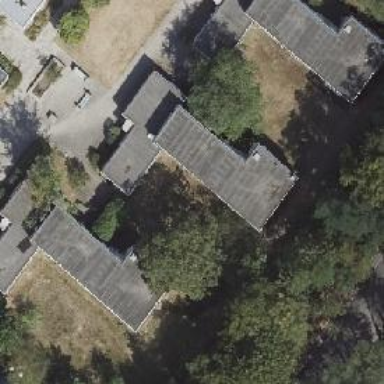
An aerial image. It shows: Dormitory building.